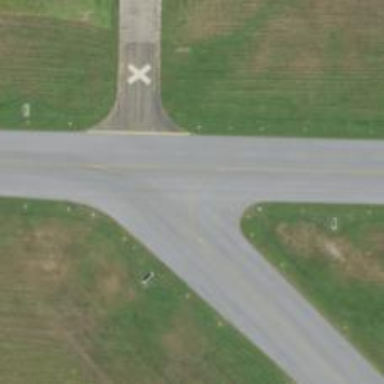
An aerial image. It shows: View of taxiway at the airport.